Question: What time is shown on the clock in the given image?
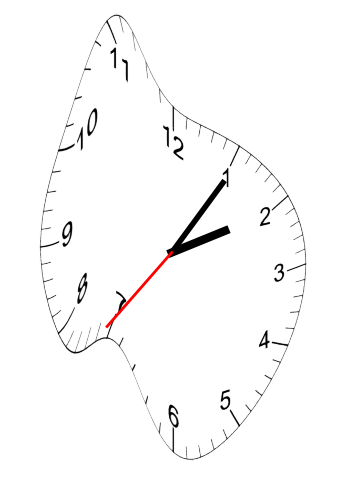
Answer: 02:05:36